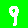
Digit: 9